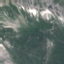
Land use / land cover: HerbaceousVegetation